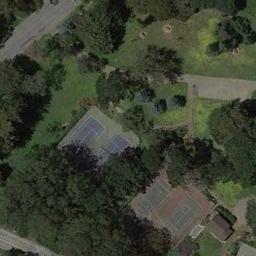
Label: tennis_court